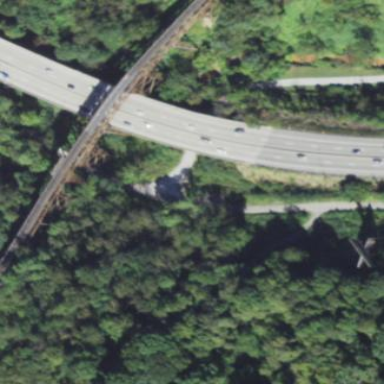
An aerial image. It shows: Viaduct bridge with beam structure.